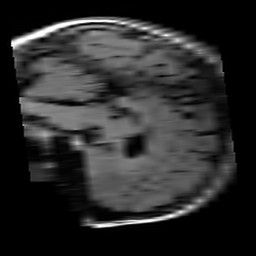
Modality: T1w
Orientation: sagittal
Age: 21
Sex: female
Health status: healthy
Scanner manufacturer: siemens
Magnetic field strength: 3 T
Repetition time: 4.1 s
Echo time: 0.0085 s